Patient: sex M, age 34
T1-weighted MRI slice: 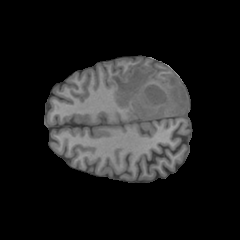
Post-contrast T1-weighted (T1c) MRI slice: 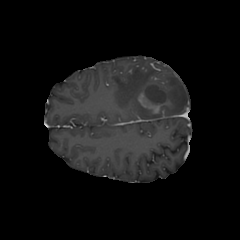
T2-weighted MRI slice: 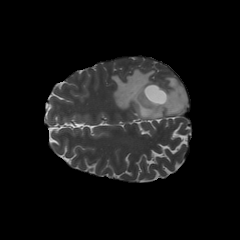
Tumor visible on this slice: yes
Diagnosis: Astrocytoma, IDH-mutant
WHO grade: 3